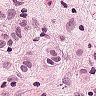
Metastatic tissue present: yes